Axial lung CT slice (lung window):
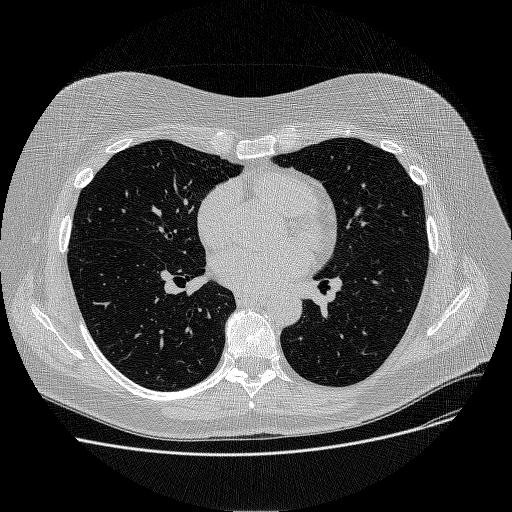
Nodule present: no